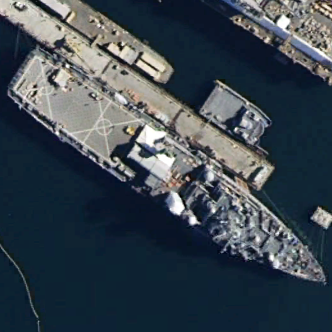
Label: combat